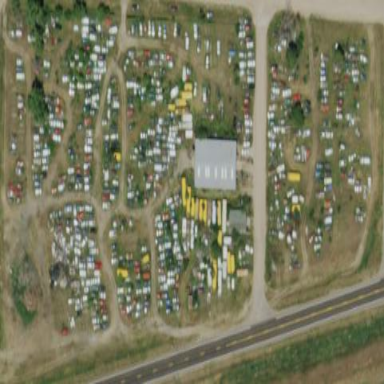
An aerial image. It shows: Industrial area designated as scrap yard.